Question: Below is a preview of the type of list I am talking about.

What is going to happen is each user is going to have their own list that they can create. They will be able to modify the headings (Maintenance, Tire Services) and modify each item and add to it and add more rows.
Here is a database design I had in mind:
'id - name - user_id'
- -
'id - title_id - name - user_id'
- - - -
---
Is that a decent schema? I tried to keep it to 1 table and just have a "type" field for either "title" or "service" but then realized if it was a service, I didn't know how to specify which title it was supposed to be under.
Just trying to learn how to do things the right way and was wondering what you guys would do in this situation and if this is a good idea?
Thanks!
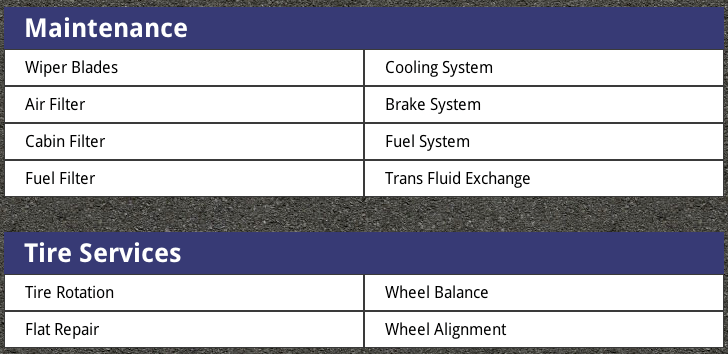
Answer: Based on my assumptions of what you are trying to achieve, you will not need a 'user_id' in 'services' as you can get that from the related 'title'.